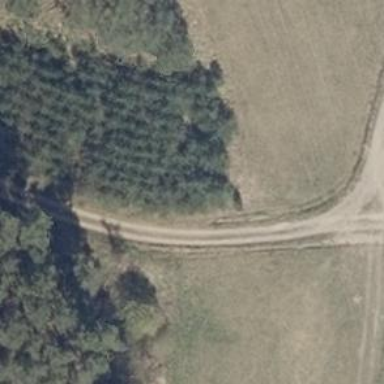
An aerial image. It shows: Track road with grade4 tracktype.